Interaction volume radius: 10 \u00c5
Interaction volume height: 25 \u00c5
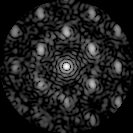
Disorder parameter: 0.4497